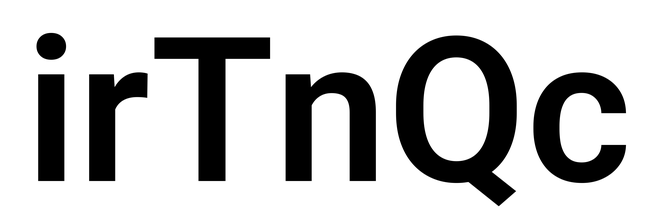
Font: Roboto_SemiBold